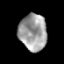
Tissue: prostate
Cell type: Epithelial cells
Senescence score: 0.3167
Nuclear area (px): 995
Mean DAPI intensity: 158.216